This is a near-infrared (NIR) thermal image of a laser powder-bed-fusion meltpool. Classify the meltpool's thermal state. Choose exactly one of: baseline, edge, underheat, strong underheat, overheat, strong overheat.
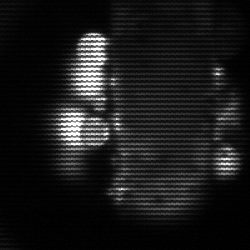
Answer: strong underheat